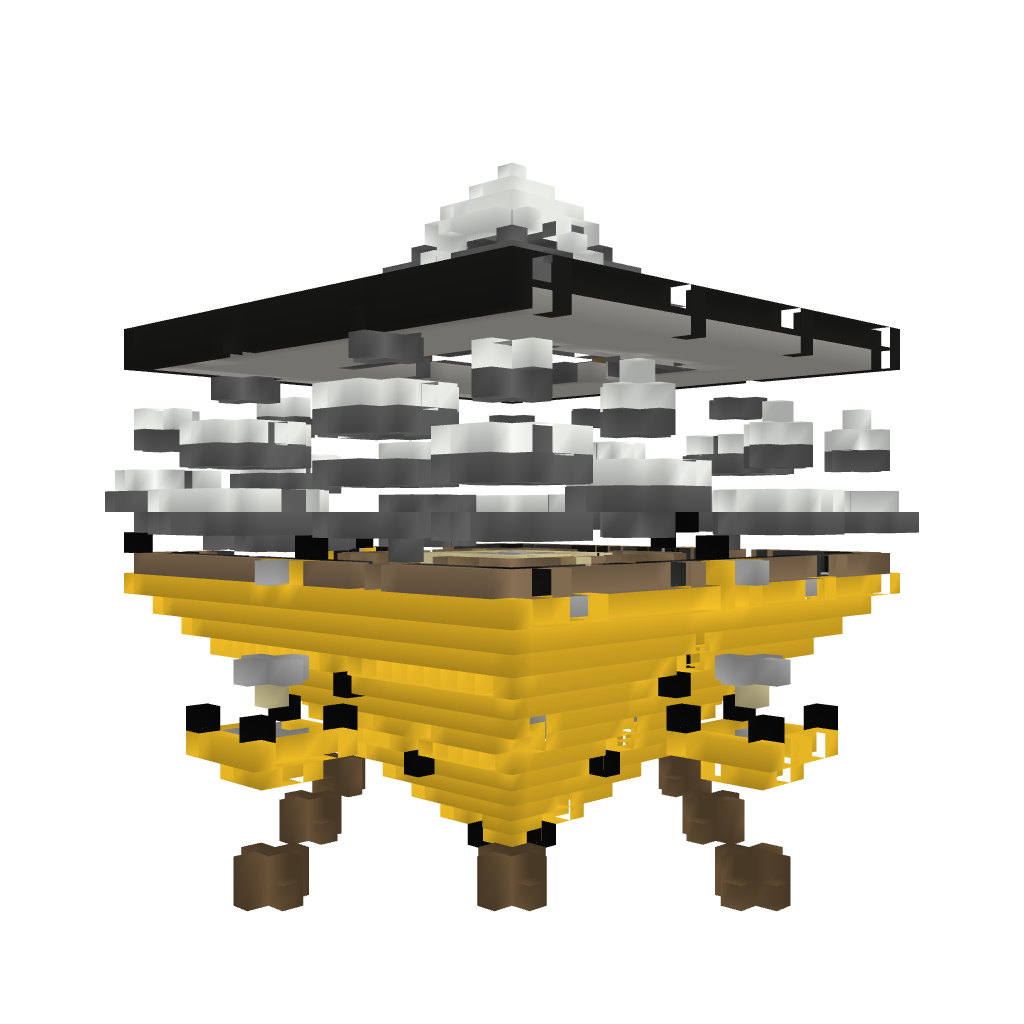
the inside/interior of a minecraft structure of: Inverted Pyramid Nature Shrine